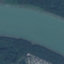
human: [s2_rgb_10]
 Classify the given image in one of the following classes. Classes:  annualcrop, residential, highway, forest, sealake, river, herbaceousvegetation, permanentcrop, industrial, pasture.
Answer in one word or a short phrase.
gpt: River